Field crop: maize
Growth stage: 2
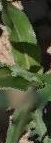
Species: maize